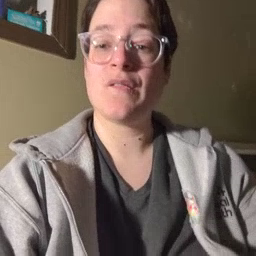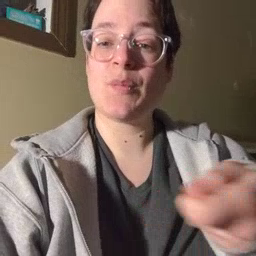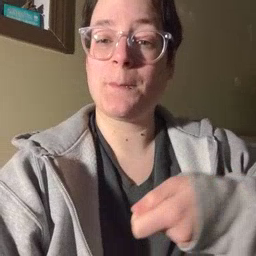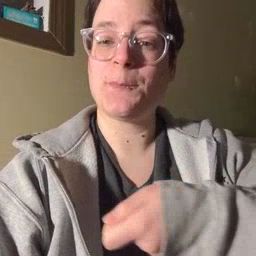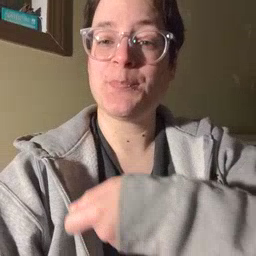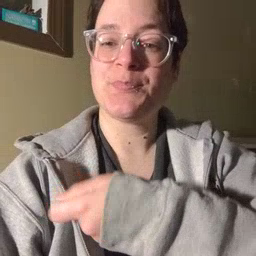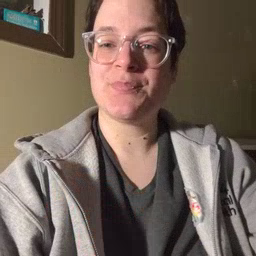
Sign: vacuum